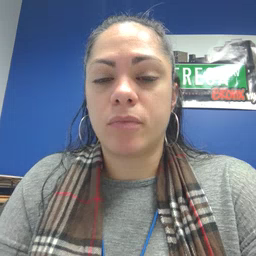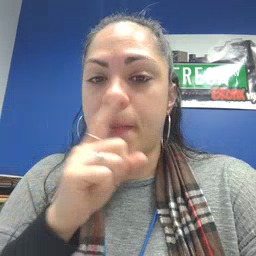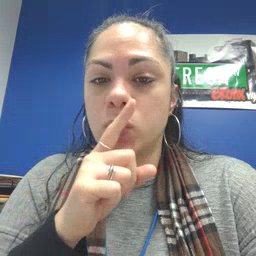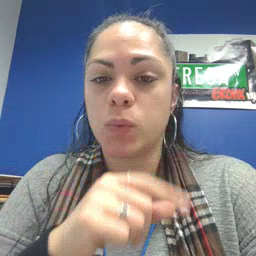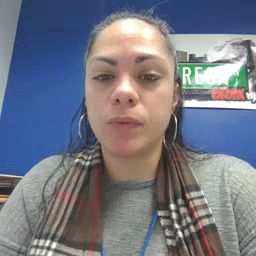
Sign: mouse